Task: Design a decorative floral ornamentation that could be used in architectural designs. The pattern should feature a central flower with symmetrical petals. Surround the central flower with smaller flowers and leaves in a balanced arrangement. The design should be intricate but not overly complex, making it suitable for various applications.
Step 1449:
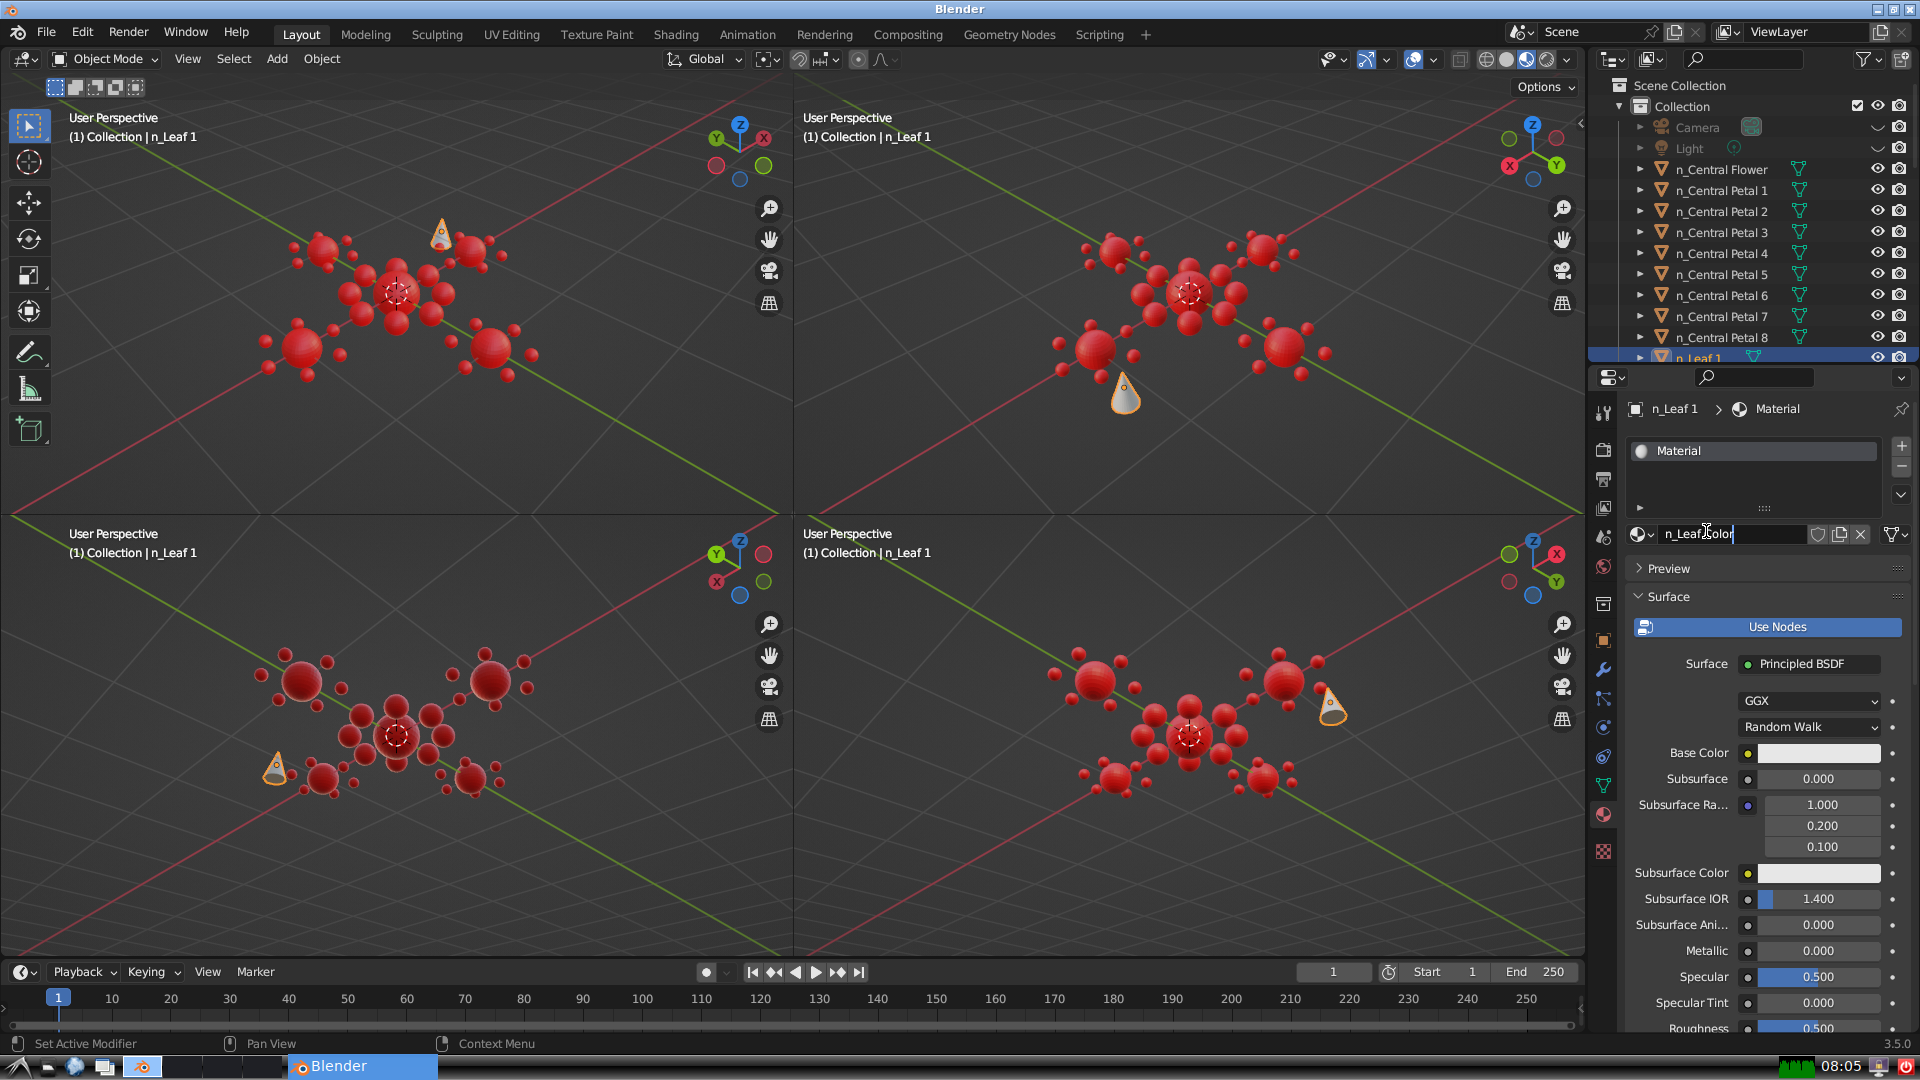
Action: {"key_press": ['Return']}